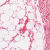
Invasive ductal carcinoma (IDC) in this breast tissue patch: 0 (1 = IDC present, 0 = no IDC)